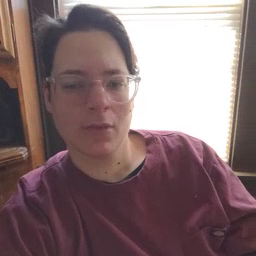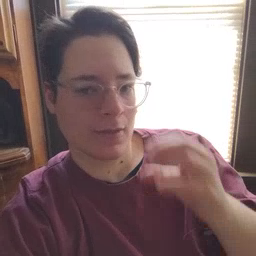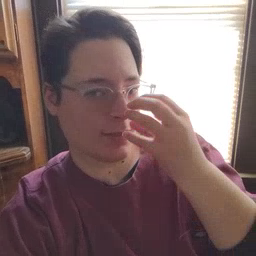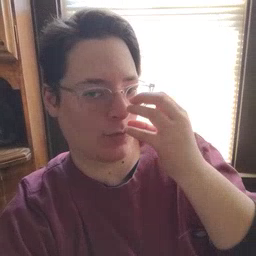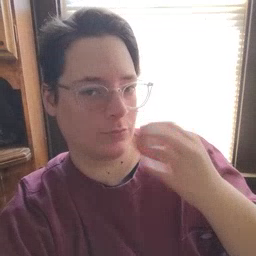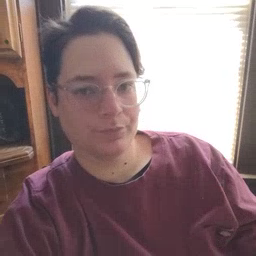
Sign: clown